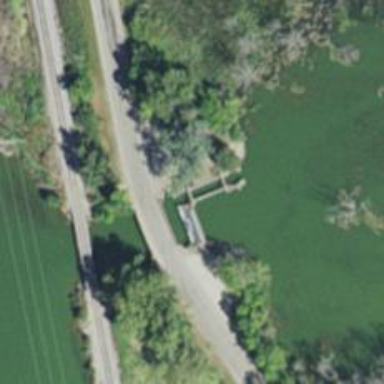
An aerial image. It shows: Lock gate on waterway.